Question: # The problem
I'm working with a camera that posts a snapshot to the web every 5 seconds or so. The camera is monitoring a line of people. I'd like my script to be able to tell me how long the line of people is.
# What I've tried
- At first, I thought I could do this using <URL>, but this is just producing a black image. Here's my code for that, modified to use an image instead of a video capture:'''
import numpy as np
import cv2
frame = cv2.imread('sample.jpg')
fgbg = cv2.BackgroundSubtractorMOG()
fgmask = fgbg.apply(frame)
cv2.imshow('frame', fgmask)
cv2.waitKey()
'''
- Next, I looked at <URL>
I'm brand new to opencv, so any help is greatly appreciated. I can supply any additional details upon request.
# Note:
I'm not so much looking for someone to solve the overall problem, as I am just trying to figure out a way to separate out the people from the background. However, I am open to approaching the problem a different way if you think you have a better solution.
Here's a sample image as requested:

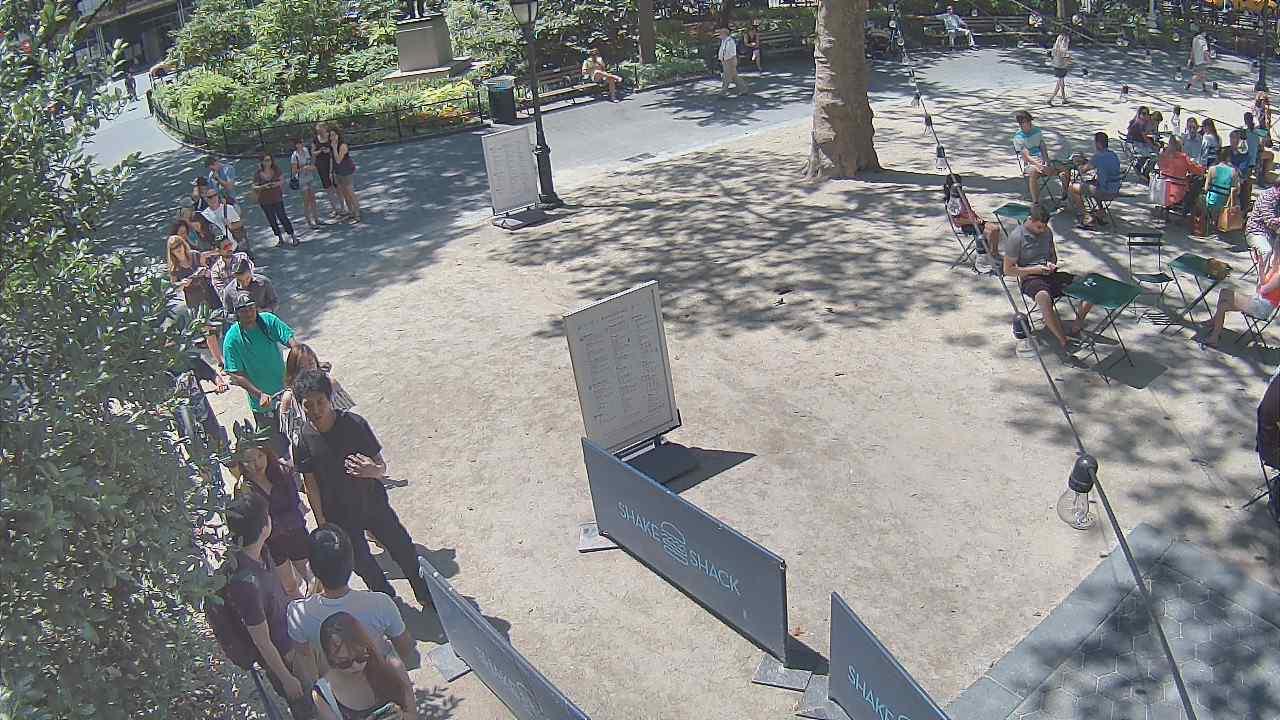
Answer: I figured it out! @QED helped me get there. Basically, you can't do this with just one image. You need AT LEAST 2 frames to compare so the algorithm can tell what's different (foreground) and what's the same (background). So I took 2 frames and looped through them to "train" the algorithm. Here's my code:
'''
import numpy as np
import cv2
i = 1
while(1):
fgbg = cv2.BackgroundSubtractorMOG()
while(i < 3):
print 'img' + 'i' + '.jpg'
frame = cv2.imread('img' + 'i' + '.jpg')
fgmask = fgbg.apply(frame)
cv2.imshow('frame', fgmask)
i += 1
k = cv2.waitKey(30) & 0xff
if k == 27:
break
cv2.destroyAllWindows()
'''
And here's the result from 2 consecutive images!